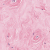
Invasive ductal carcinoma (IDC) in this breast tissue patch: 0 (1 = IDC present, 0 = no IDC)